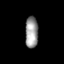
Tissue: skin
Cell type: Epithelial cells
Senescence score: 0.2519
Nuclear area (px): 405
Mean DAPI intensity: 150.674